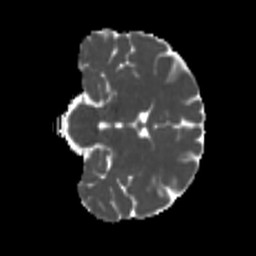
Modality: MD
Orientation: coronal
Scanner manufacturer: siemens
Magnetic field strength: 3 T
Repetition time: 4 s
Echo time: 0.0594 s